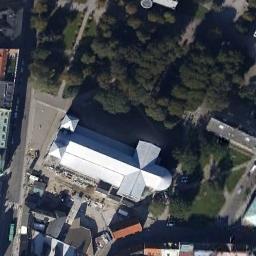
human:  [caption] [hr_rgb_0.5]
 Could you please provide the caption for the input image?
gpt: This is a church that looks like a cross from above .

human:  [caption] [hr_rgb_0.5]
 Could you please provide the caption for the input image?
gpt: There is a church on the open place next to some trees .

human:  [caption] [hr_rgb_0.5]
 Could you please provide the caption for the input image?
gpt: A church with a silver roof, The church's main house has a cross-shaped roof, And there are several buildings and roads and trees around the church .

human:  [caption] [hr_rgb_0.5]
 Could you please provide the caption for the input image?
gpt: The church with two towers and the rest of the church has a white cross-shaped roof .

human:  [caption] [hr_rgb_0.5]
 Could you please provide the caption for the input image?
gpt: There are many buildings near the church .